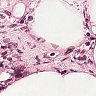
Metastatic tissue present: no